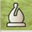
Piece: wB